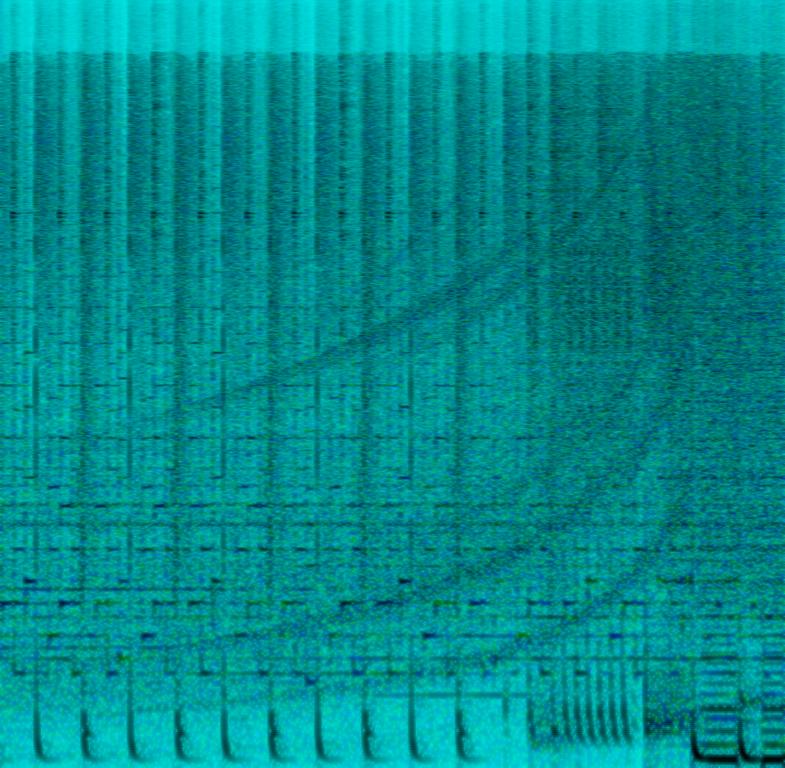
This is a house music piece. It has a fuzzy synth lead playing the main melody while there is a medium-to-high pitch pad playing an arpeggio. There is a fuzzy synth bass in the background. A loud electronic drum beat provides the rhythmic background. There is a constant crowd cheering effect giving the impression of the piece being performed live. The atmosphere is energetic. This piece can be played at nightclubs and EDM venues.